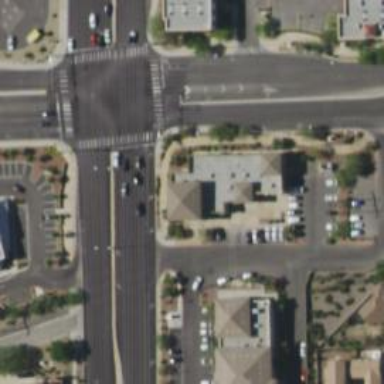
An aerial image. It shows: Solid stop line on the road marking.